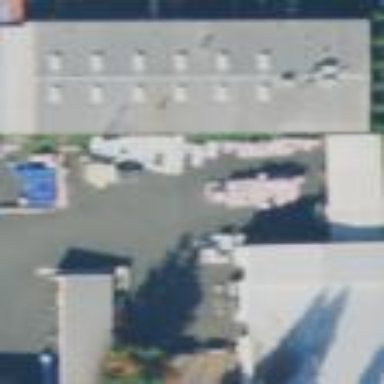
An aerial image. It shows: Hardware shop inside building.